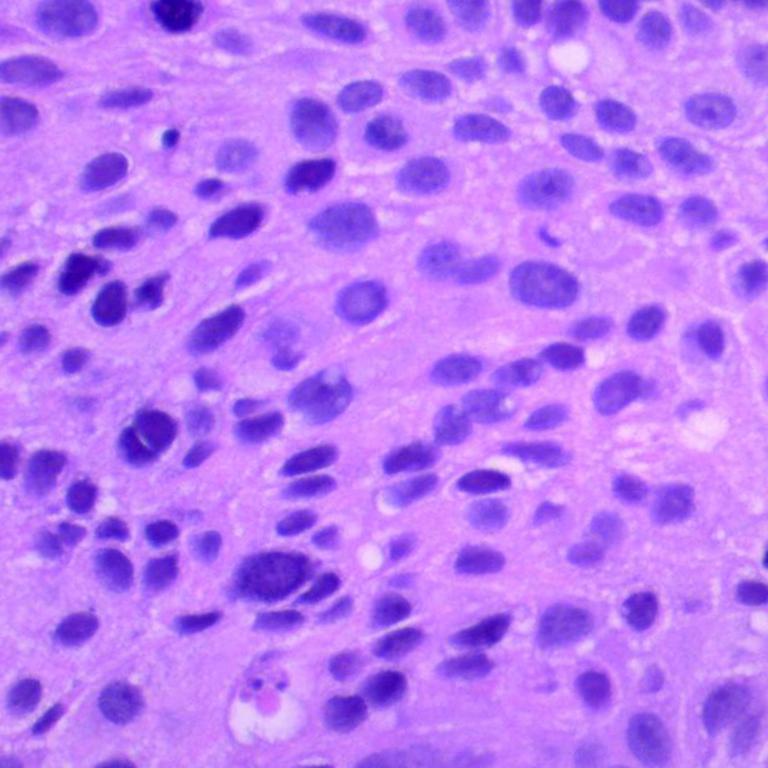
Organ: lung
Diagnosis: squamous carcinomas